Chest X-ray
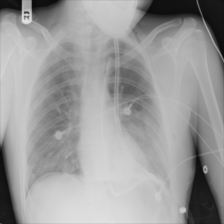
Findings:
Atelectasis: negative
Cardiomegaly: negative
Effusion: negative
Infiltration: negative
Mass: negative
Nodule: negative
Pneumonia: negative
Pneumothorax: positive
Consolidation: negative
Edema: negative
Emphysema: negative
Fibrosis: negative
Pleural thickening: negative
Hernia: negative